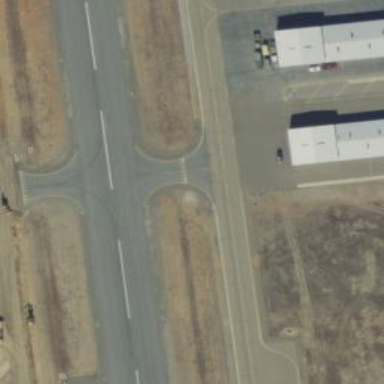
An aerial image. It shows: Image of taxiway at airport.